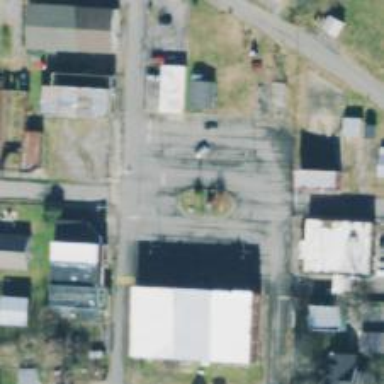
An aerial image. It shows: Historic cannon.